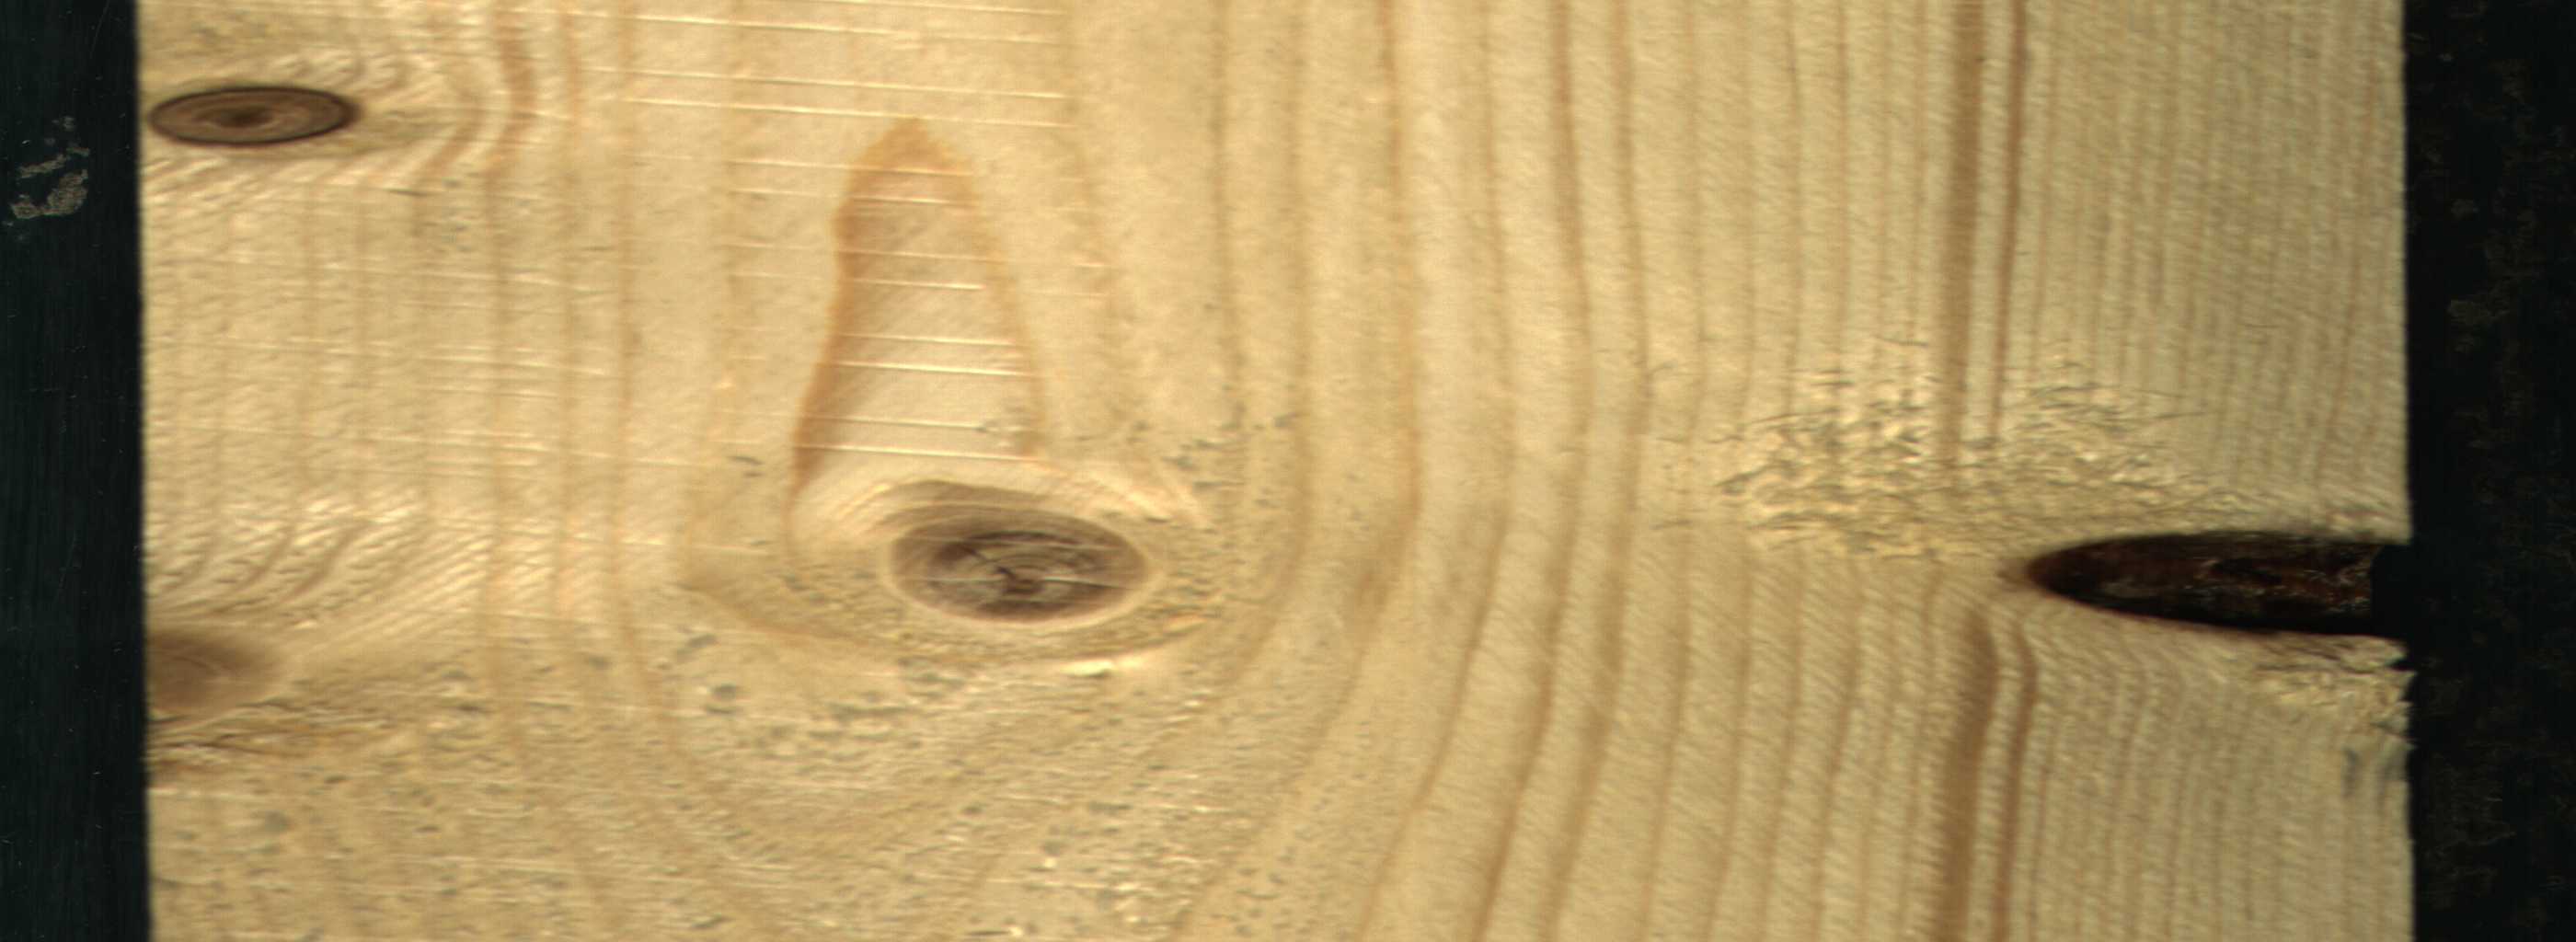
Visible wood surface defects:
Knot_missing
Dead_Knot
Live_Knot
Live_Knot